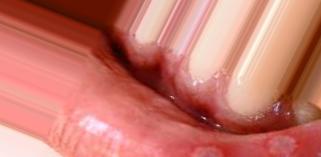
Condition: Mouth Ulcer